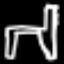
Label: chair